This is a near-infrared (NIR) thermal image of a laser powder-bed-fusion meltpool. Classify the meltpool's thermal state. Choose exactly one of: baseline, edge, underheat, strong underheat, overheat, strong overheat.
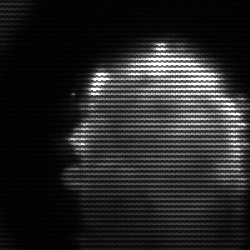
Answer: baseline